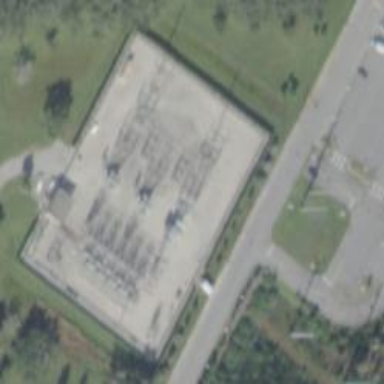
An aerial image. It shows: Switch used for power control.